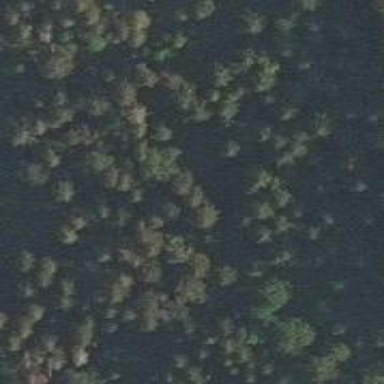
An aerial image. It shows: Woodland area that is popular tourist attraction.